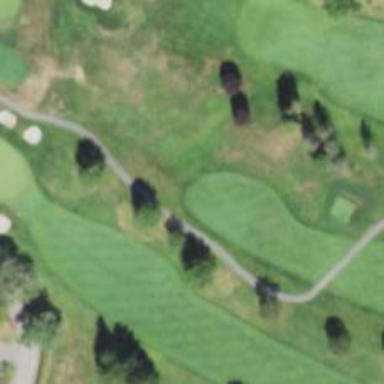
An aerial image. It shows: Path for both roads and golfers.